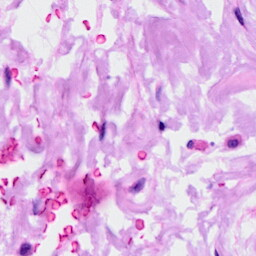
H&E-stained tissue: Ovarian